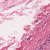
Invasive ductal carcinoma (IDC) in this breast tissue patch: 0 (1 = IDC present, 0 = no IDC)